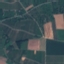
Label: PermanentCrop